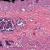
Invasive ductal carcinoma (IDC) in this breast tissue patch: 0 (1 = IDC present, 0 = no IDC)